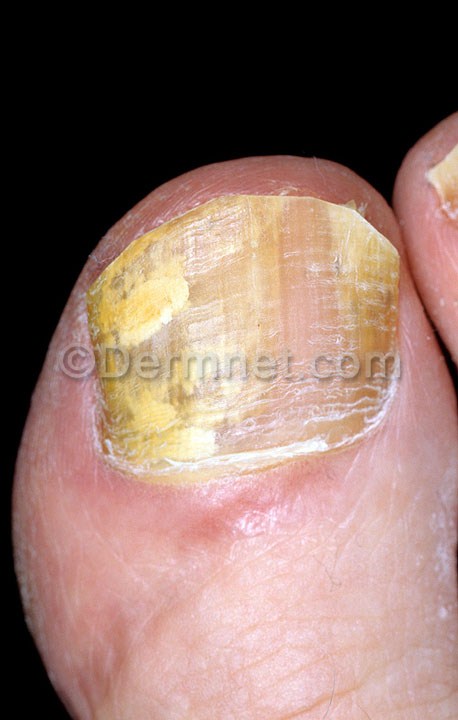
Disease: Nail Fungus and other Nail Disease